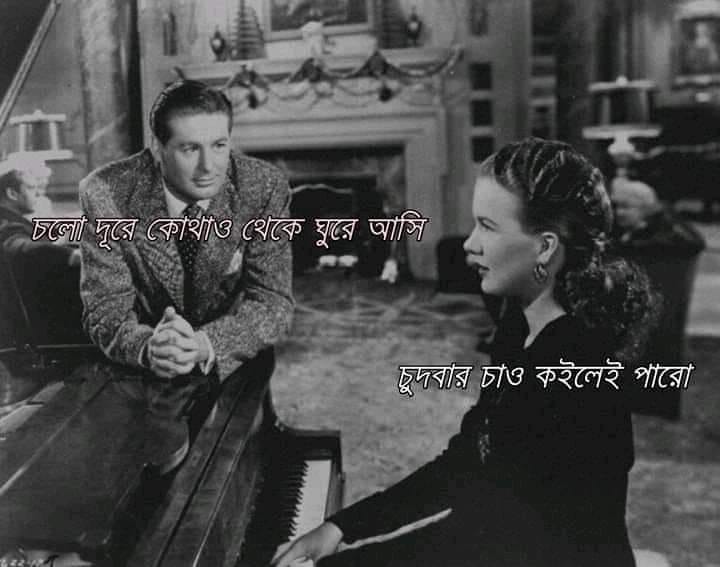
Caption: চলো দূরে কোথাও থেকে ঘুরে আসি     চুদবার চাও কইলেই পারো
Label: hate